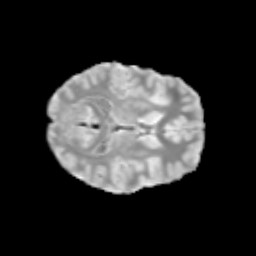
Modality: T2w
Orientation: axial
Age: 11
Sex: female
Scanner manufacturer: siemens
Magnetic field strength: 3 T
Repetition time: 3.8 s
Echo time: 0.07 s